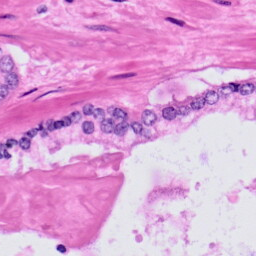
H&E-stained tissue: Prostate